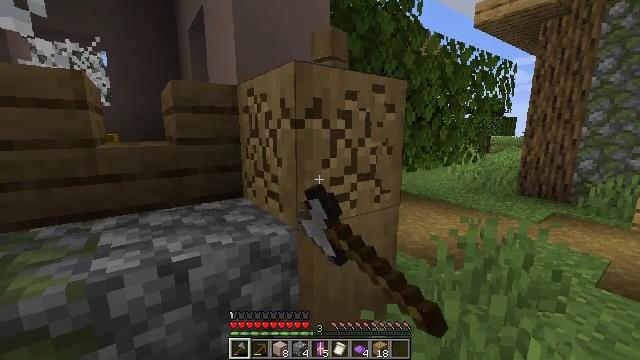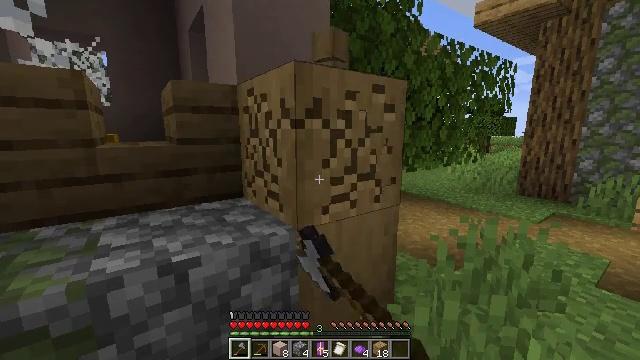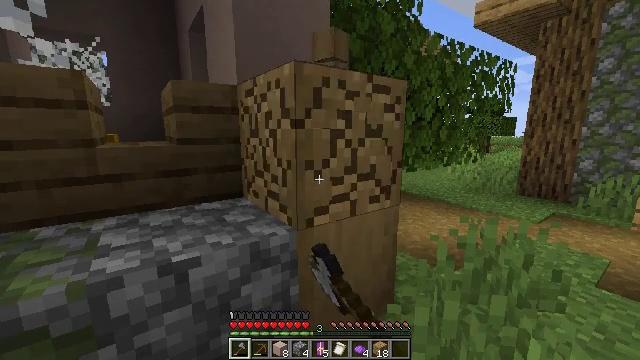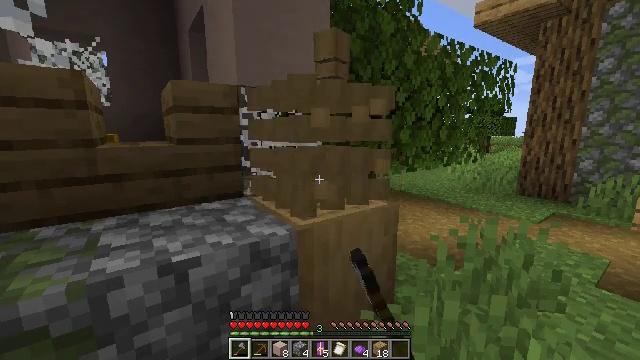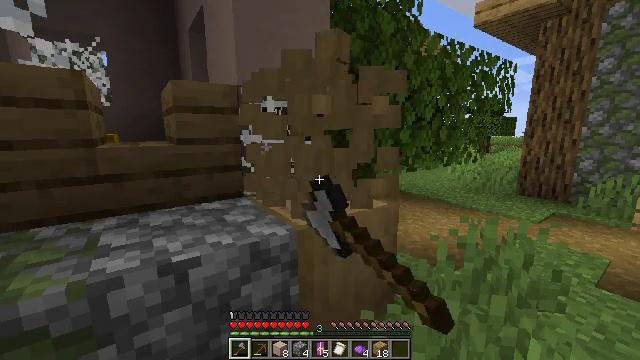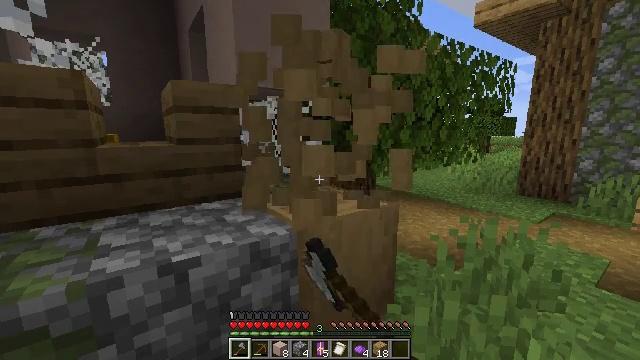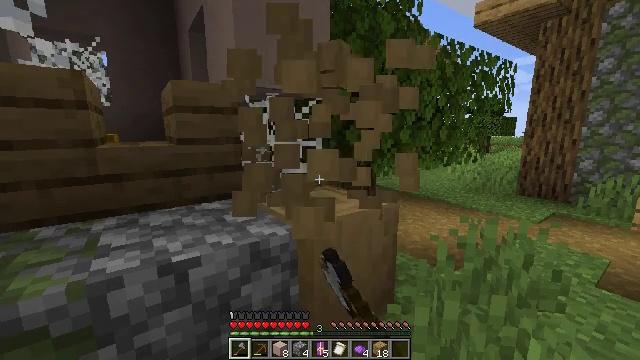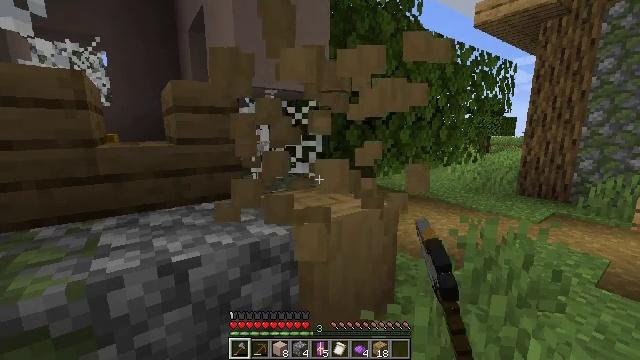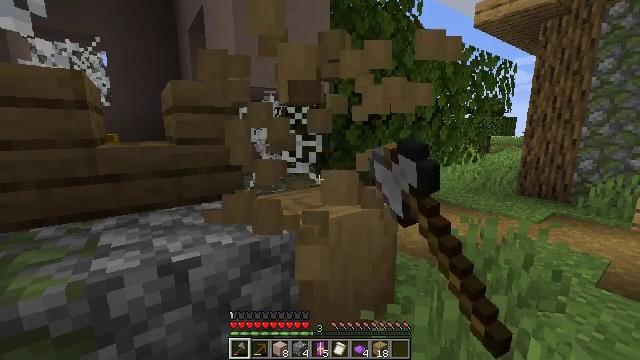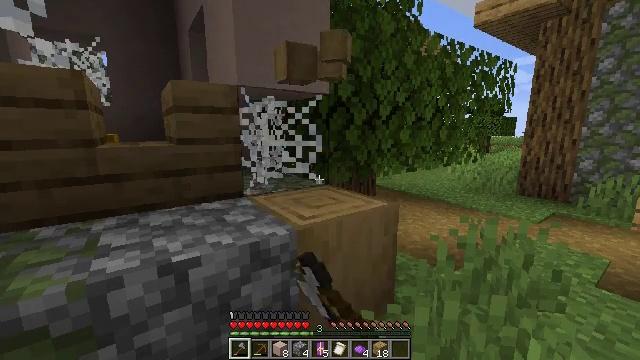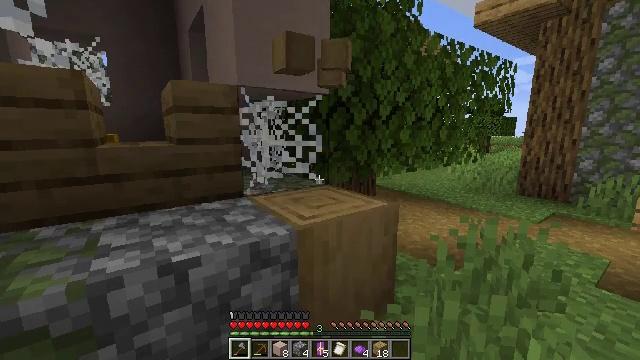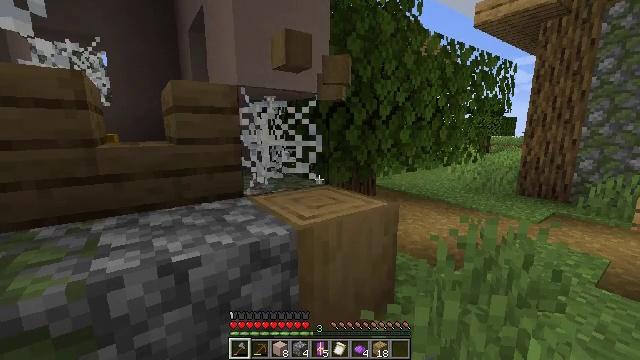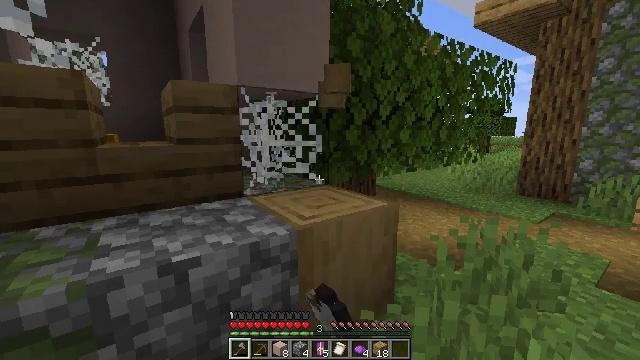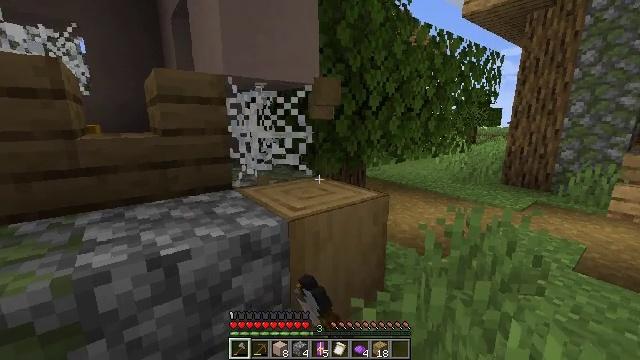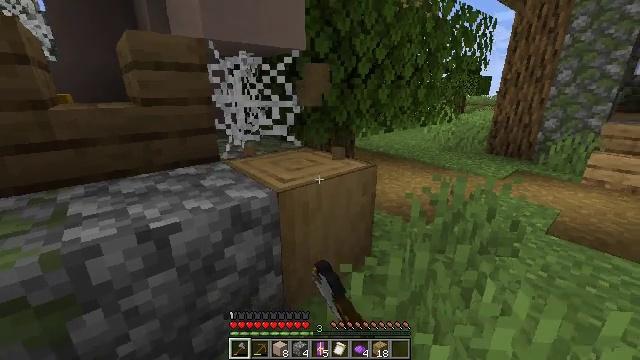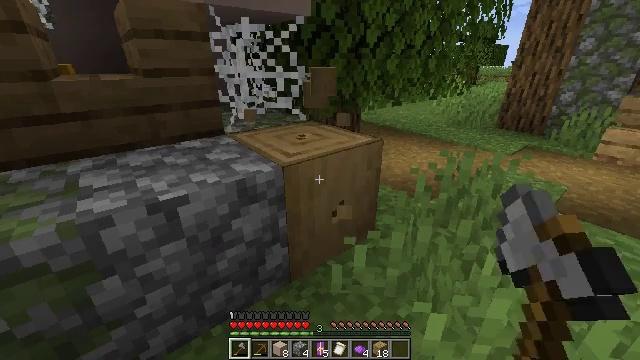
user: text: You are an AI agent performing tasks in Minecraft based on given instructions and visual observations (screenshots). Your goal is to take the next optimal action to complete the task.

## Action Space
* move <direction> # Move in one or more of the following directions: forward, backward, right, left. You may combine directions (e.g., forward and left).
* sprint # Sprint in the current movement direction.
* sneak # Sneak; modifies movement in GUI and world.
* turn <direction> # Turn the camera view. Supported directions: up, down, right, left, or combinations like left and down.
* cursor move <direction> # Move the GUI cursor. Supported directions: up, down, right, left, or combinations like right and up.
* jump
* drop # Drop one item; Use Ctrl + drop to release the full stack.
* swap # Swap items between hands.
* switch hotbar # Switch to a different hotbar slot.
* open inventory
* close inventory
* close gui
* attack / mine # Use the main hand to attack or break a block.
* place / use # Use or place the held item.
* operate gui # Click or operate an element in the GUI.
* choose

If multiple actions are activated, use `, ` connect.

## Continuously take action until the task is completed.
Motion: motion action
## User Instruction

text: Attack the stripped oak log to collect it.
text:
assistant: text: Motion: attack / mine
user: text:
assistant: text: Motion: attack / mine
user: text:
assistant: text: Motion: attack / mine
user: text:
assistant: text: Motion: attack / mine
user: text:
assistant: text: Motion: attack / mine
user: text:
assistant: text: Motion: attack / mine
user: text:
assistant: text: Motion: attack / mine
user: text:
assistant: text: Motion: attack / mine
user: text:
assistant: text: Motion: attack / mine
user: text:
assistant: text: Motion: attack / mine
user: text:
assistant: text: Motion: attack / mine
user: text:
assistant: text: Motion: attack / mine
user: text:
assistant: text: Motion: turn right and down, attack / mine
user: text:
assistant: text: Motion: turn right and down, attack / mine
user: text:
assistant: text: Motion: turn left and down, attack / mine
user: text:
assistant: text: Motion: attack / mine
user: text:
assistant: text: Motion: attack / mine
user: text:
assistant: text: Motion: attack / mine
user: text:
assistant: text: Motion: attack / mine
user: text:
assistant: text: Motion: attack / mine
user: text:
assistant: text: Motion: attack / mine
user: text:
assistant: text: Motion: attack / mine
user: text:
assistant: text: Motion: attack / mine
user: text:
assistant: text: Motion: attack / mine
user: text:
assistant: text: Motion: attack / mine
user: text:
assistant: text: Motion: attack / mine
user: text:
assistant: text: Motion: attack / mine
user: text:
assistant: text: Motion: move forward, attack / mine
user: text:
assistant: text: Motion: move forward, attack / mine
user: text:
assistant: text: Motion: move forward, attack / mine